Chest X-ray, PA view. Patient: 59 years old, sex M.
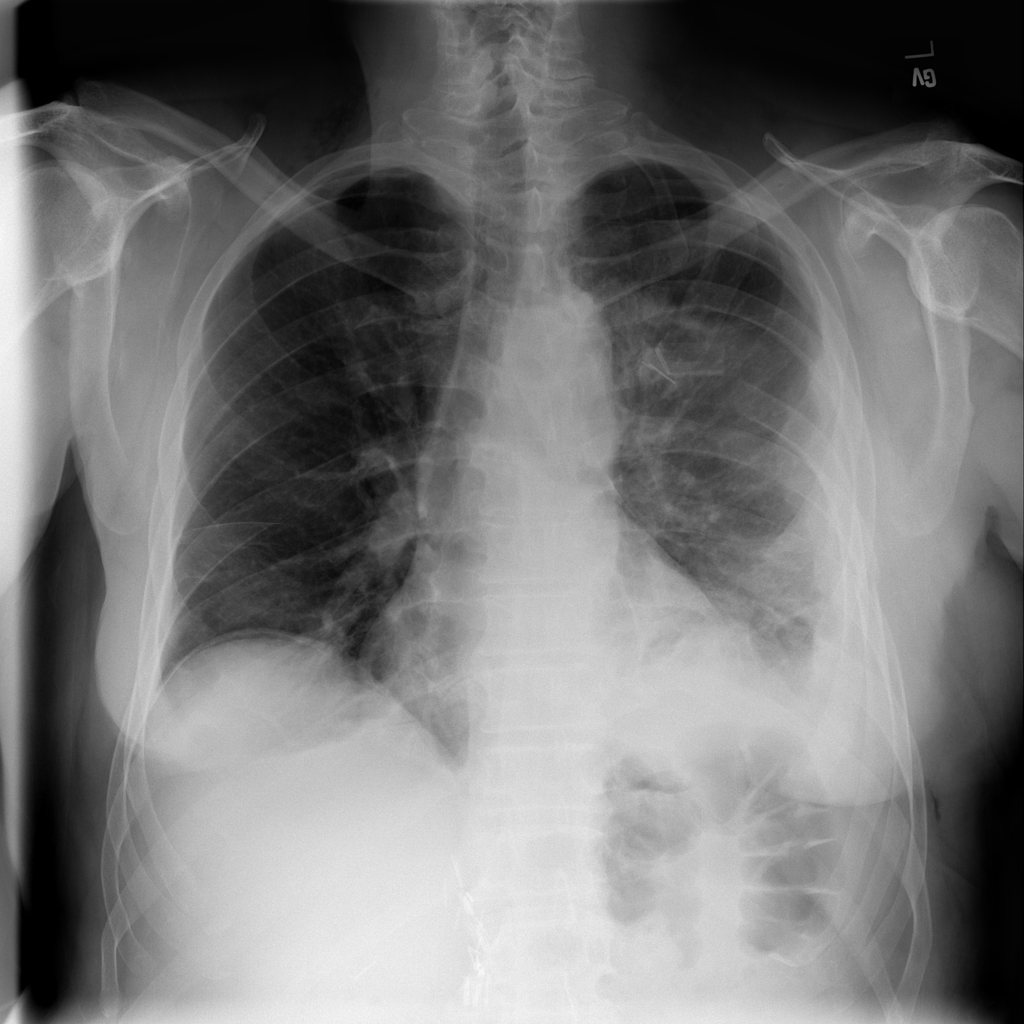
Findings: No Finding